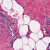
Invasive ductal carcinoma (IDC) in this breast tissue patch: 0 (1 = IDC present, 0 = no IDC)